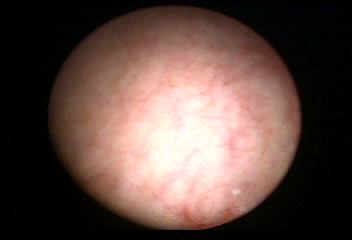
Modality: WLC
Class: Normal mucosa
Bladder cancer association: No